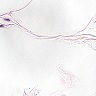
Metastatic tissue present: no